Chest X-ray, PA view. Patient: 45 years old, sex M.
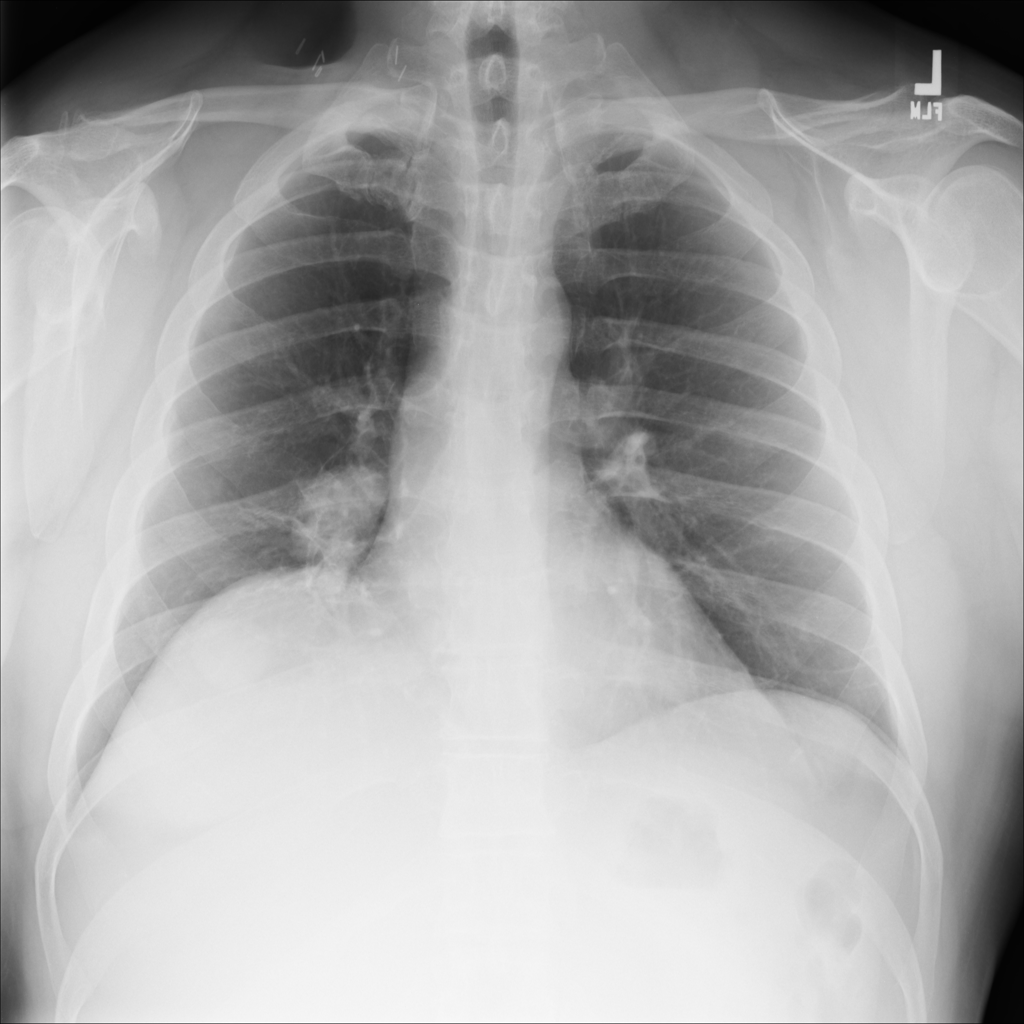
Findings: Atelectasis, Mass